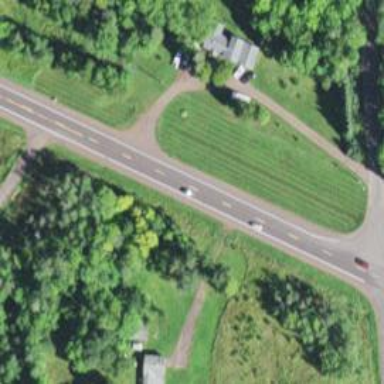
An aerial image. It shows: Asphalt road designated as trunk highway.